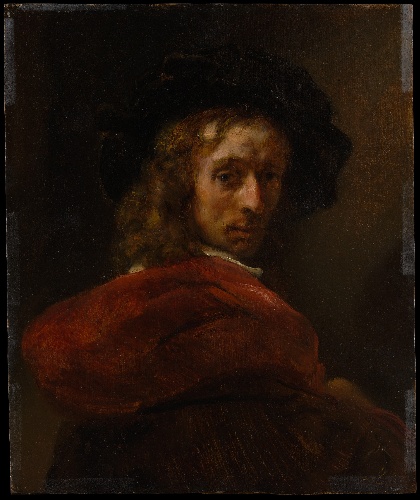
Title: Man in a Red Cloak
Artist: Rembrandt
Artist bio: Dutch, 1650s or early 1660s
Object type: Painting
Classification: Paintings
Medium: Oil on wood
Dimensions: 15 1/8 x 12 1/4 in. (38.4 x 31.1 cm)
Department: European Paintings
Credit line: The Jules Bache Collection, 1949
Accession year: 1949
Repository: Metropolitan Museum of Art, New York, NY
Tags: Men|Portraits